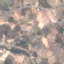
Land use / land cover class: PermanentCrop